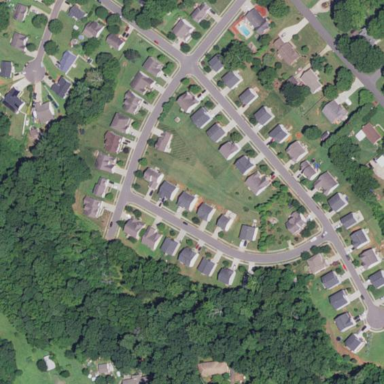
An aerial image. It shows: Residential area consisting of single-family homes.